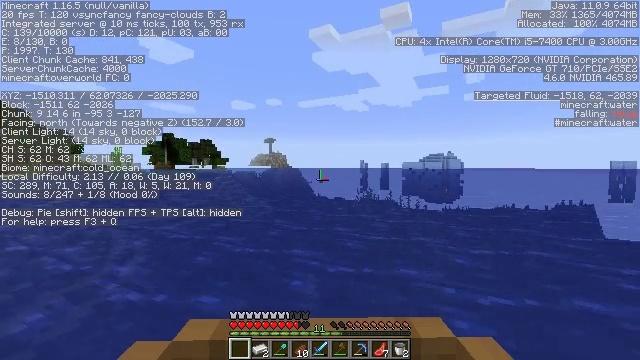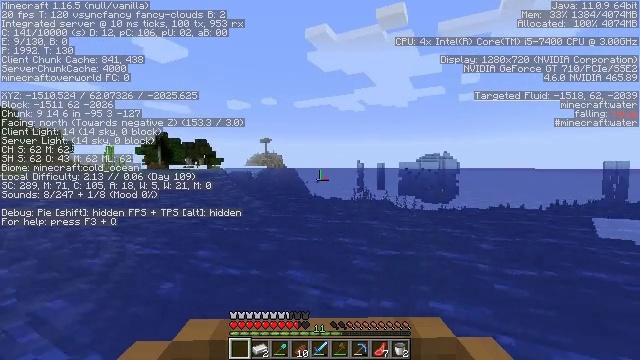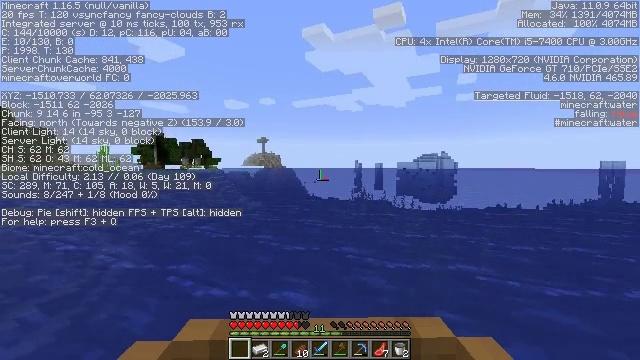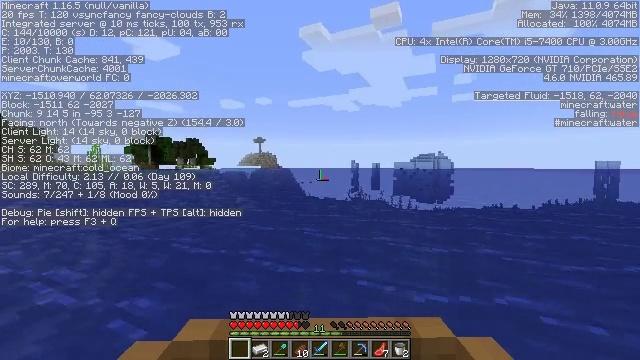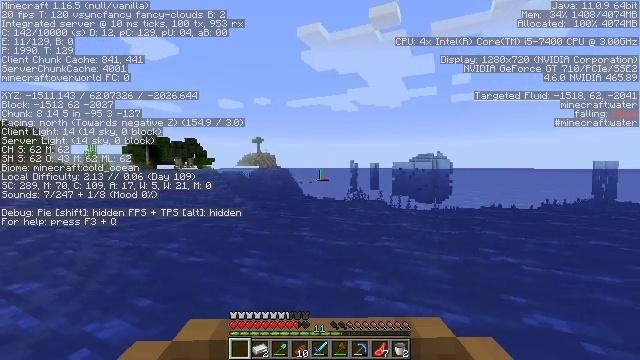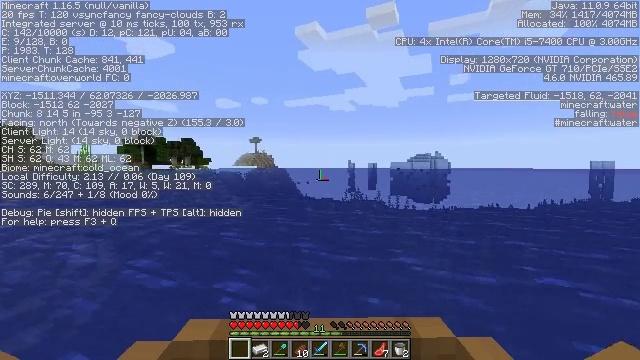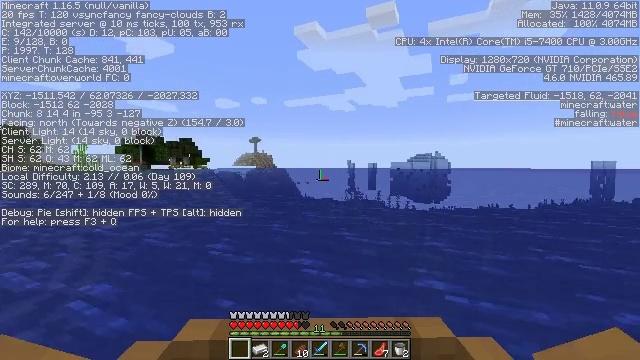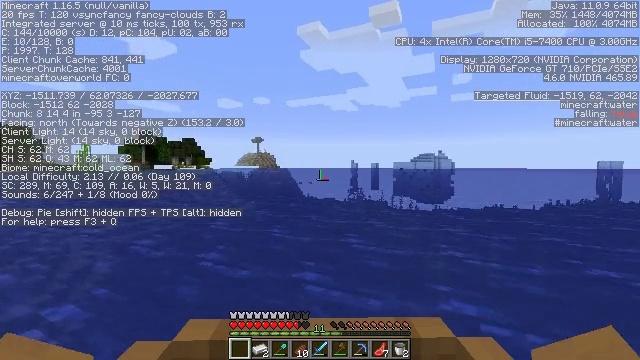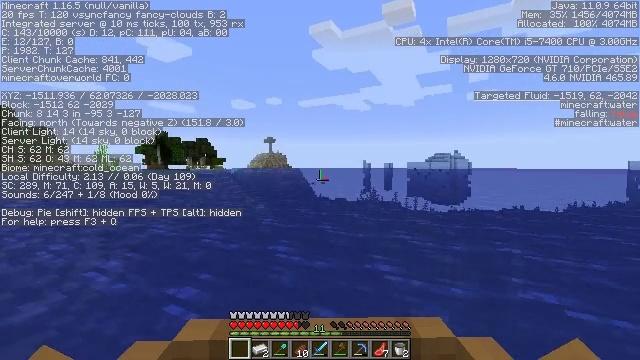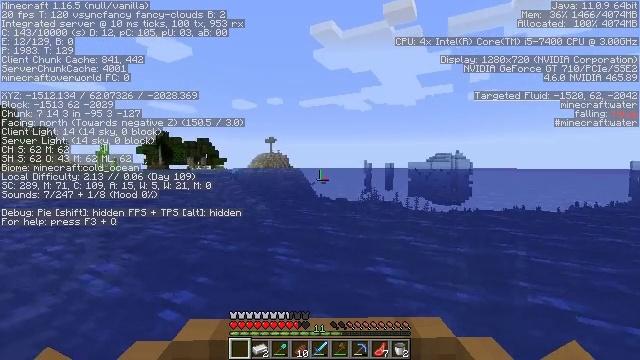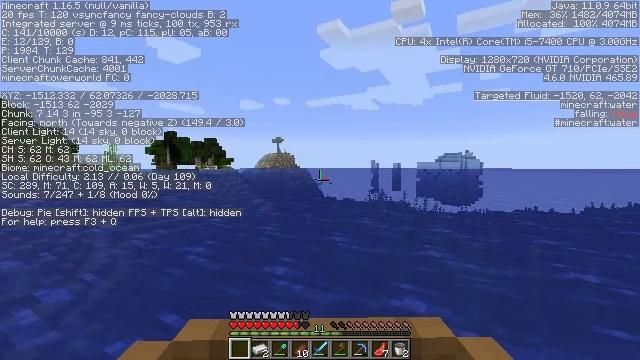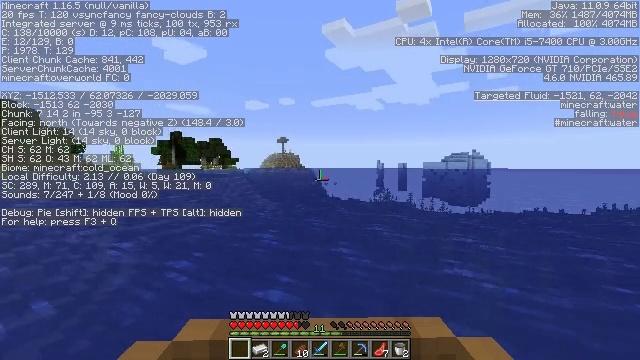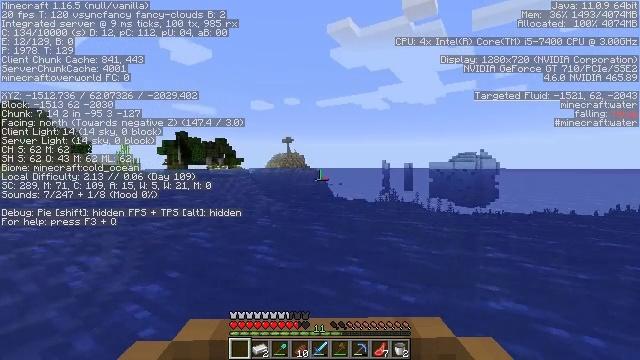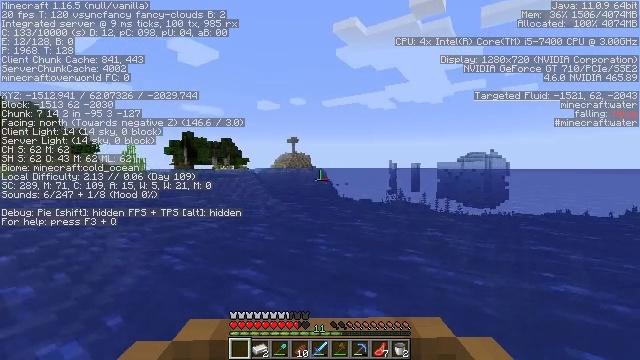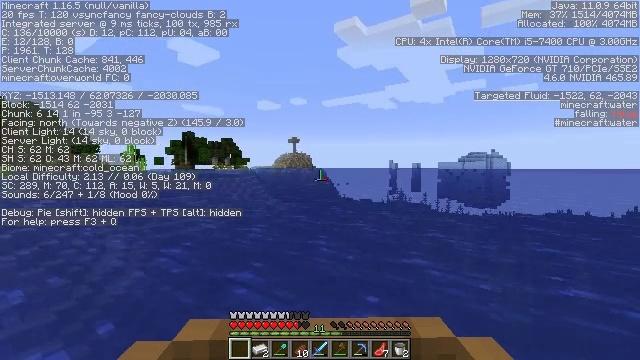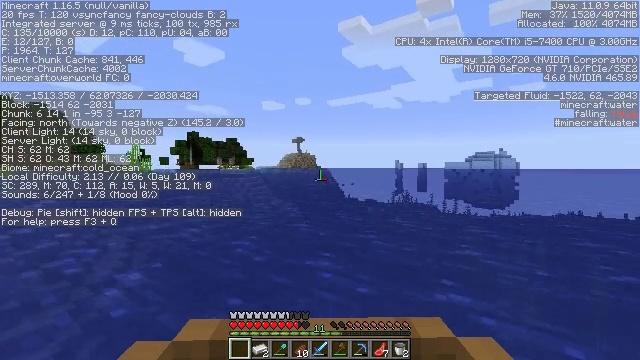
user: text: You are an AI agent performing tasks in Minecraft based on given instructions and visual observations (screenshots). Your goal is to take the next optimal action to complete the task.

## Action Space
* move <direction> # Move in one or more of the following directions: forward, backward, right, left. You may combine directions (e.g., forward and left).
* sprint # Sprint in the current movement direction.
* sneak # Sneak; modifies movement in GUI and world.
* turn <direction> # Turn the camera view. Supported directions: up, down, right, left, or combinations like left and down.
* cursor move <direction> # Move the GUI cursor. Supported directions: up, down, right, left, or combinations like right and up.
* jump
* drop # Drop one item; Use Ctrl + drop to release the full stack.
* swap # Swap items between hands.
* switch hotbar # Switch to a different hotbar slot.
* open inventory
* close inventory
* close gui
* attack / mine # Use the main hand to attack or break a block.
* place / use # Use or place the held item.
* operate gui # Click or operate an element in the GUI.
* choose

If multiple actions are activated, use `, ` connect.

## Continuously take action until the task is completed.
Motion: motion action
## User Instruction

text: Break the hay block to collect it.
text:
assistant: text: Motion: move forward
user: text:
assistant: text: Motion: move forward
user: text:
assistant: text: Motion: move forward
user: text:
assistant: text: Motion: move forward
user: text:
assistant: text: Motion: move forward and move left
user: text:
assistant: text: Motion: move forward and move left
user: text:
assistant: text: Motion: move forward
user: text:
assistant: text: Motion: move forward
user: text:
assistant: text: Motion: move forward
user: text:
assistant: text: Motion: move forward
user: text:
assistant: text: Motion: move forward
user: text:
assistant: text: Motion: move forward
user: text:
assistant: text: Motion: move forward
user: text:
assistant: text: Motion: move forward
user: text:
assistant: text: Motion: move forward
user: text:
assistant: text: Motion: move forward
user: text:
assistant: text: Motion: move forward
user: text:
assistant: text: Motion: move forward
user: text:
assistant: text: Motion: move forward
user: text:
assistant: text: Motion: move forward
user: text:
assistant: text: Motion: move forward and move right
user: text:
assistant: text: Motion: move forward and move right
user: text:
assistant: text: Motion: move forward and move right
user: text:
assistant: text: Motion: move forward
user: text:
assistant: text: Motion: move forward
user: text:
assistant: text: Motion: move forward
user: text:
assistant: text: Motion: move forward
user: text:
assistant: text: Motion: move forward
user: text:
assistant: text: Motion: move forward
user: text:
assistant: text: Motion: move forward